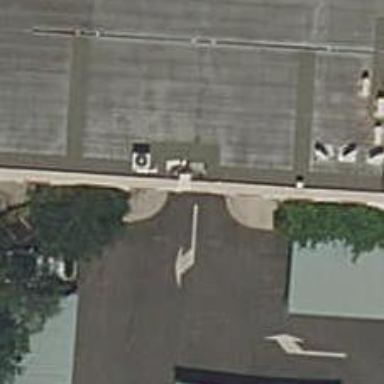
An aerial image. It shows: Parking aisle with asphalt surface. It is service road that goes through building passage tunnel.